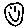
Label: smiley face